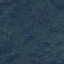
Label: Forest